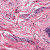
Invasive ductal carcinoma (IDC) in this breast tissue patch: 0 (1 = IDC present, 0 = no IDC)